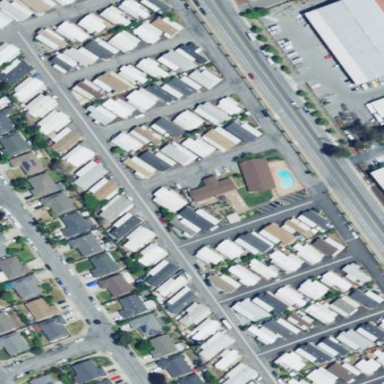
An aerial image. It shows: Residential area with mobile homes.